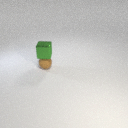
small green metal cube above small brown rubber sphere